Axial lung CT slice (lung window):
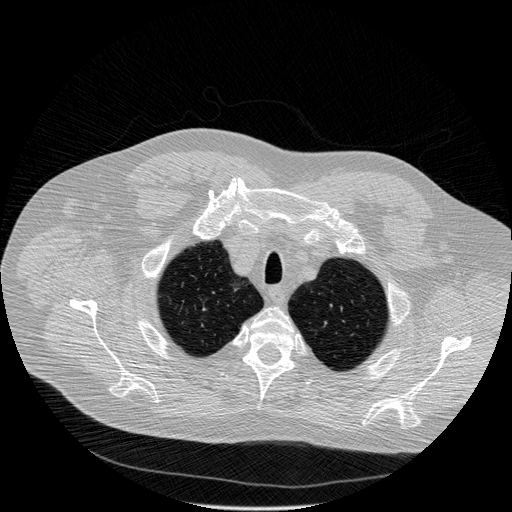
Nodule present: no